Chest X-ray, AP view. Patient: 59 years old, sex M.
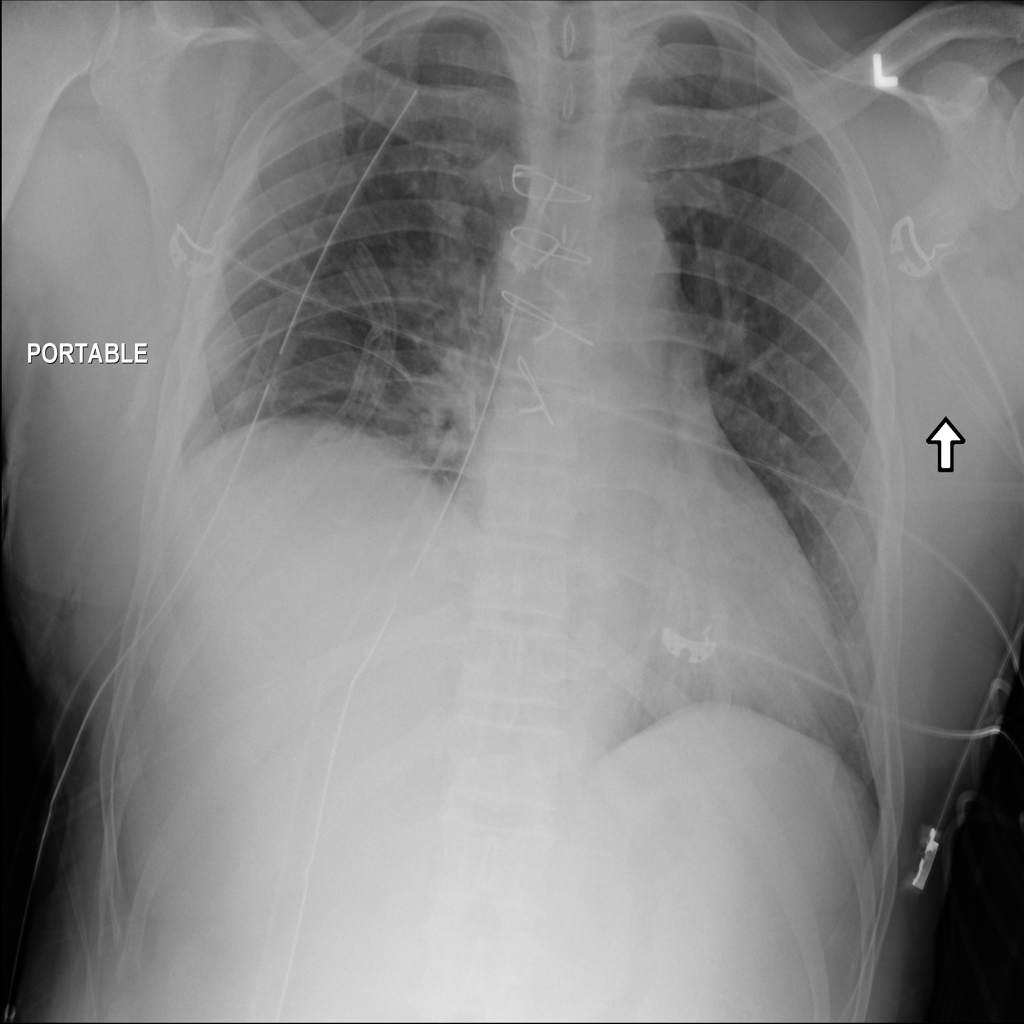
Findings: No Finding